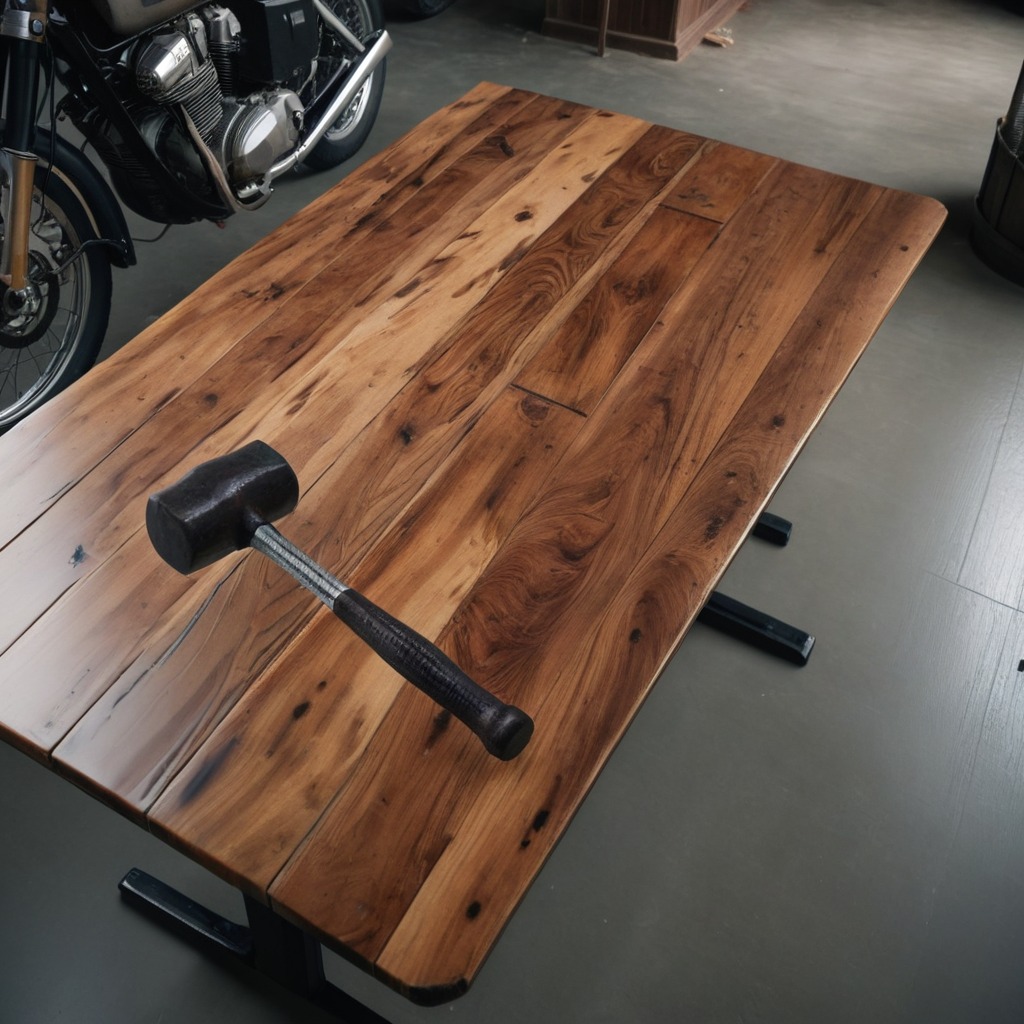
A hammer is lying on the table.